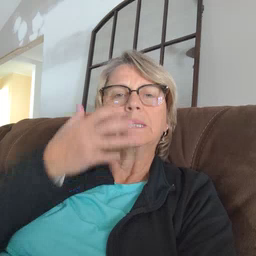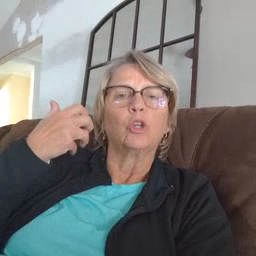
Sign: tiger